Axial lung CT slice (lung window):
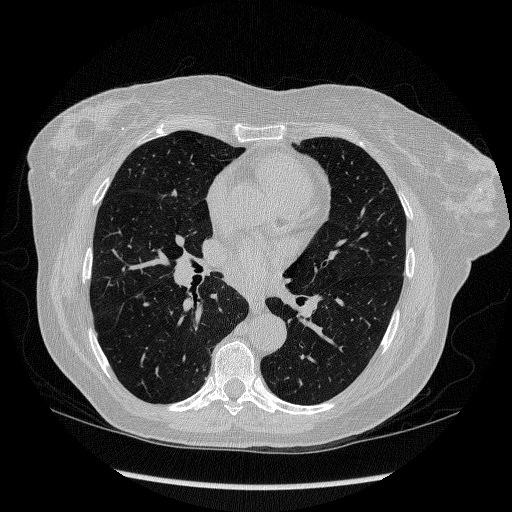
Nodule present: no